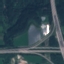
Land use / land cover class: Highway